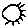
Label: sun